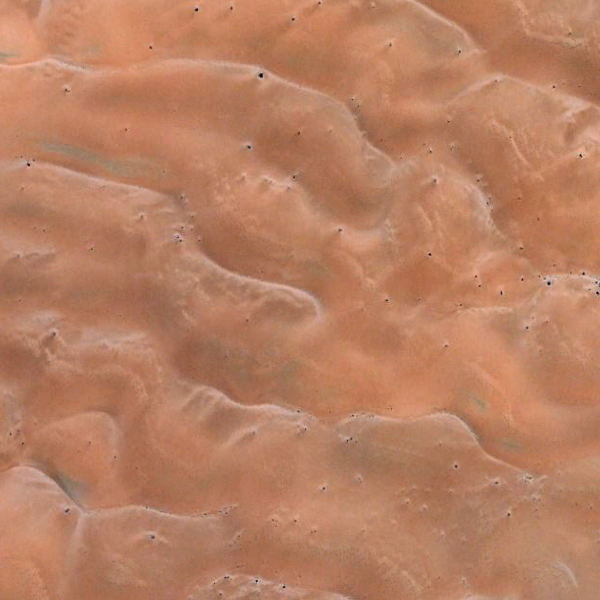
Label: Desert